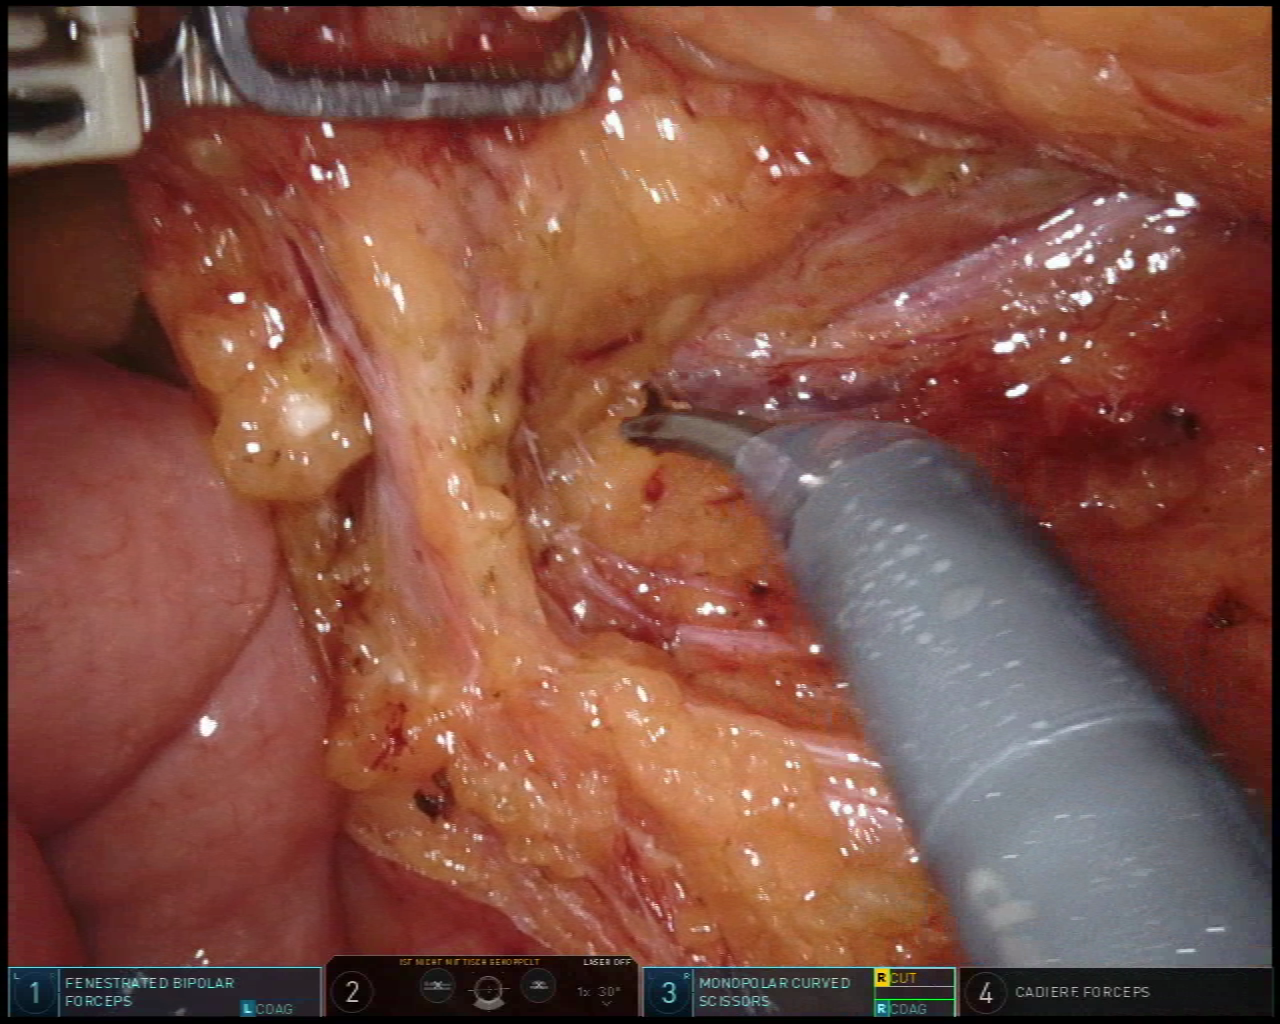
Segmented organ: inferior_mesenteric_artery
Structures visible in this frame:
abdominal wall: no
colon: no
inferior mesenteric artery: yes
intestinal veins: no
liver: no
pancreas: no
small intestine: yes
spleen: no
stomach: no
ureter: yes
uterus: no
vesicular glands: no